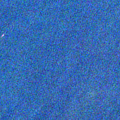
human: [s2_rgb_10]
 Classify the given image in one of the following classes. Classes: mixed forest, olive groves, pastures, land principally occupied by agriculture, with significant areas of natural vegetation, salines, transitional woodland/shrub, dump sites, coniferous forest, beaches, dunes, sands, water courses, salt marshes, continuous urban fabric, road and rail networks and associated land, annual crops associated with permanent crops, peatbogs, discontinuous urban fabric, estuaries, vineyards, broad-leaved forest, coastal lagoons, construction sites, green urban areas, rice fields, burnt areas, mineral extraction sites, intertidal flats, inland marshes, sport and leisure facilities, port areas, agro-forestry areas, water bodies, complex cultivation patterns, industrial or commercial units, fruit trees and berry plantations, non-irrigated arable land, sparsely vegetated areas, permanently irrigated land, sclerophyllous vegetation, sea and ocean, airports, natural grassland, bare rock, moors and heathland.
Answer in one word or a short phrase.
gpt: sea and ocean